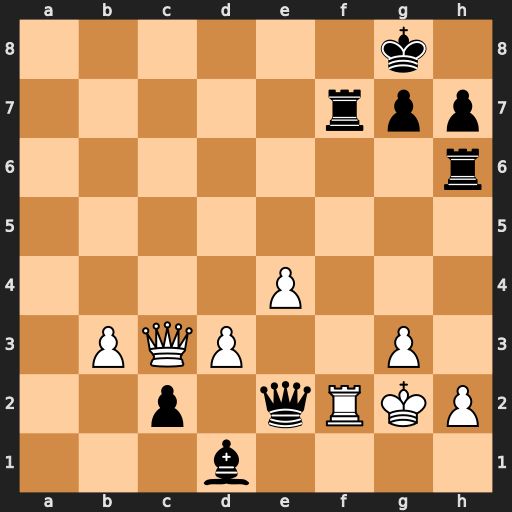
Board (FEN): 6k1/5rpp/7r/8/4P3/1PQP2P1/2p1qRKP/3b4
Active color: w
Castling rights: -
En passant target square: -
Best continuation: Qc8+ Rf8 Qxf8#